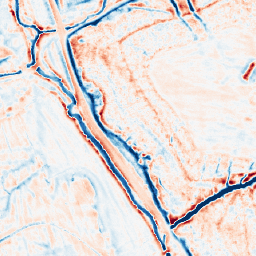
Category: edge_preserving
Decomposition family: bilateral
Decomposition parameters: d: 15
sigma_color: 25
sigma_space: 75
Upsampling method: area
Upsampling parameters: scale: 2
Upsampling scale: 2